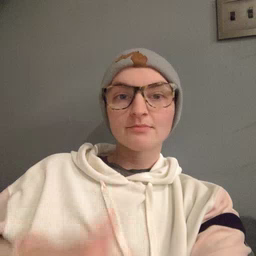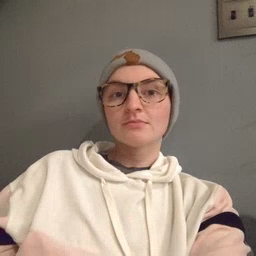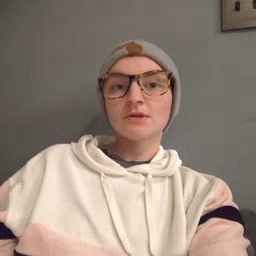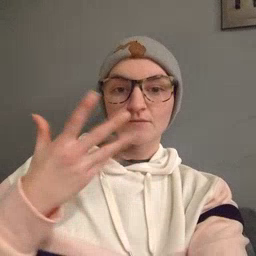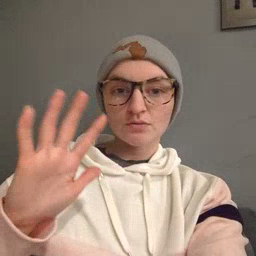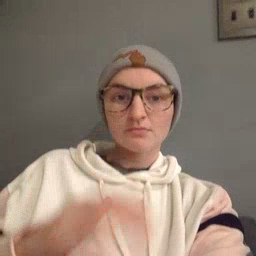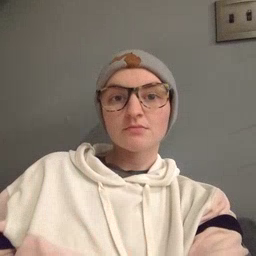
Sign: finish